Interaction volume radius: 5 \u00c5
Interaction volume height: 15 \u00c5
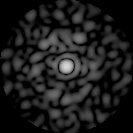
Disorder parameter: 0.8395